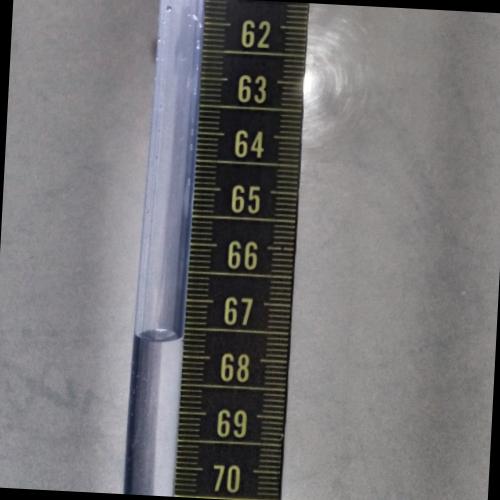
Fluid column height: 67.7 cm